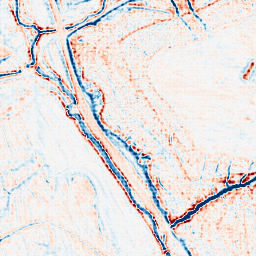
Category: multiscale
Decomposition family: dog_multiscale
Decomposition parameters: sigma_ratio: 1.4
n_scales: 4
base_sigma: 0.5
Upsampling method: sinc_hamming
Upsampling parameters: scale: 4
kernel_size: 4
Upsampling scale: 4